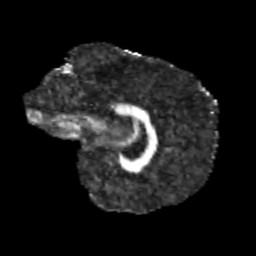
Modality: FA
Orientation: sagittal
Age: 11
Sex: male
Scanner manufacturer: siemens
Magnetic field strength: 3 T
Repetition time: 3.8 s
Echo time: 0.07 s